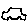
Label: car